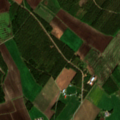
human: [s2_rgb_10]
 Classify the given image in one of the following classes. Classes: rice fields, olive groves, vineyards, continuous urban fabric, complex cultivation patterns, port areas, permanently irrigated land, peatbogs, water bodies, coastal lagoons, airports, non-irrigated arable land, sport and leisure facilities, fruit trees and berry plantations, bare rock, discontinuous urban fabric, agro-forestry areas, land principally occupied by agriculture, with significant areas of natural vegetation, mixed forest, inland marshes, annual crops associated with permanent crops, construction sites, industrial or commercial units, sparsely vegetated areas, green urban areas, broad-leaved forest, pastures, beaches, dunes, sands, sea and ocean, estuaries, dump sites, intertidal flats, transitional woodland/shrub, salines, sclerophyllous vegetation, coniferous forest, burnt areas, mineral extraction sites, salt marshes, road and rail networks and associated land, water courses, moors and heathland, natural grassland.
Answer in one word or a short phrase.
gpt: non-irrigated arable land, land principally occupied by agriculture, with significant areas of natural vegetation, coniferous forest